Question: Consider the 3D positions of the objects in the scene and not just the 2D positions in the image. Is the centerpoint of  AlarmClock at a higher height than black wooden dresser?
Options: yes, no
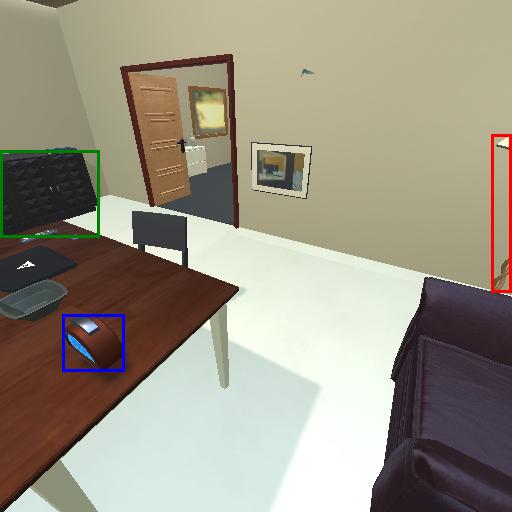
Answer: yes